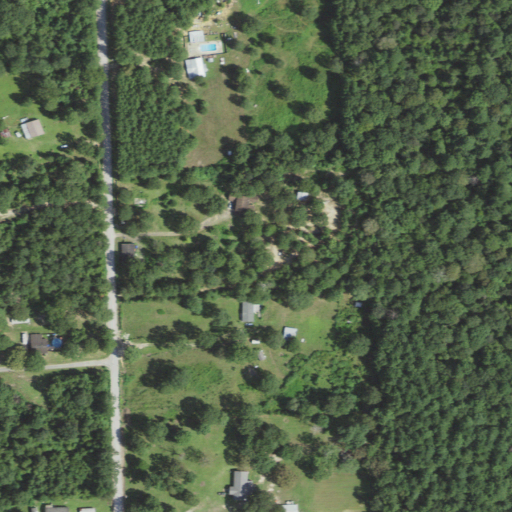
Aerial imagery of valley in Louisiana named Hickory Hollow containing woody wetlands, shrub, evergreen forest, open development, low intensity development, grassland, mixed forest, herbaceous wetlands, pasture, and deciduous forest